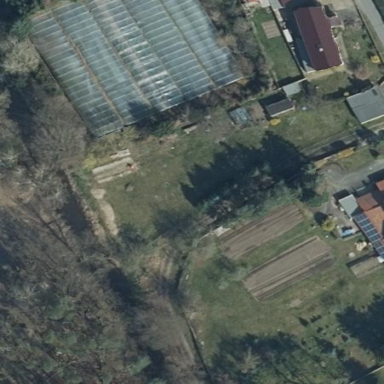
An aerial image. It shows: Greenhouse.